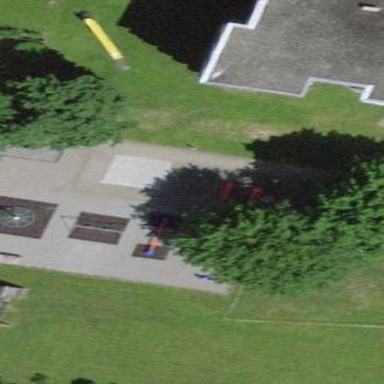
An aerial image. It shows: Playground area for leisure land.